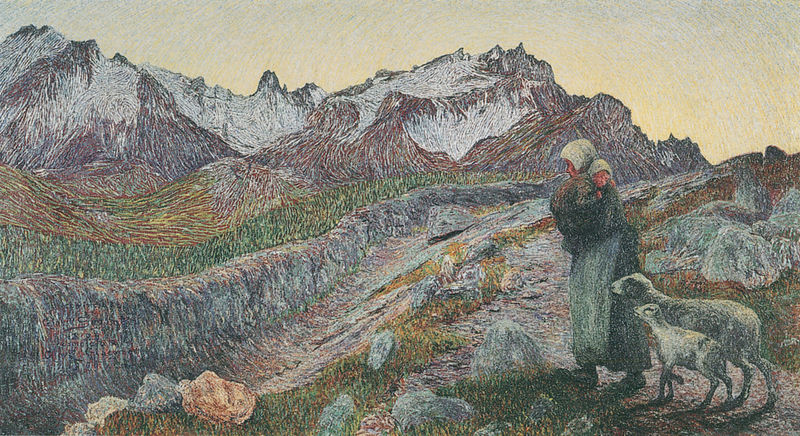
Titel: Le due Madri/The two mothers
Künstler: Giovanni Segantini
Institution: Chur, Bündner Kunstmuseum
Schlagwörter: berg, felsen, gemälde, gestein, himmel, impressionismus, landschaft, bunt, frau, kleid, gras, schnee, weg, haube, kappe, mütze, arm, steine, tragen, dämmerung, gehen, pfad, familie, kind, mutter, schürze, divisionismus, zwei, bäuerin, berge, bergig, farben, fels, gebirge, gipfel, gletscher, sonnenuntergang, violett, weis, baby, kopftuch, striche, flucht, lamm, schaf, wandern, schweiz, schafe, hirtin, tragend, mutter mit kind, grober pinselduktus, läpchen